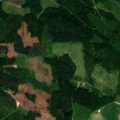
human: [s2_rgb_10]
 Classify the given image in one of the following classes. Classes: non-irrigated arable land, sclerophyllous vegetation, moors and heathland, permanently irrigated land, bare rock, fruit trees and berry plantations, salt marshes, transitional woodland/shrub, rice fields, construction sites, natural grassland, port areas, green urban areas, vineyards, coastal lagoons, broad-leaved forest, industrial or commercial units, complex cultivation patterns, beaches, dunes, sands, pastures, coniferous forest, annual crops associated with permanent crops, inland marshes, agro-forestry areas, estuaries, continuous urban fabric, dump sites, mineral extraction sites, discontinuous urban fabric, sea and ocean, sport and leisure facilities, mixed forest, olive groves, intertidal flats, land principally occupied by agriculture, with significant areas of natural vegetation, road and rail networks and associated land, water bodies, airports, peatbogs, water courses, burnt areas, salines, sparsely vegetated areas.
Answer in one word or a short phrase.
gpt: non-irrigated arable land, land principally occupied by agriculture, with significant areas of natural vegetation, coniferous forest, mixed forest, transitional woodland/shrub